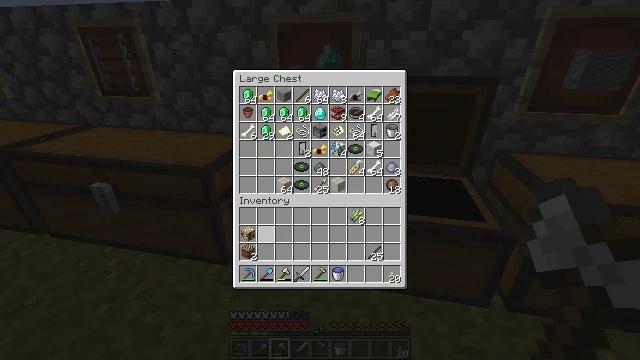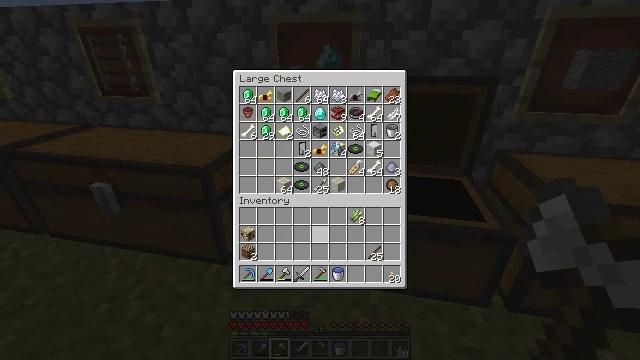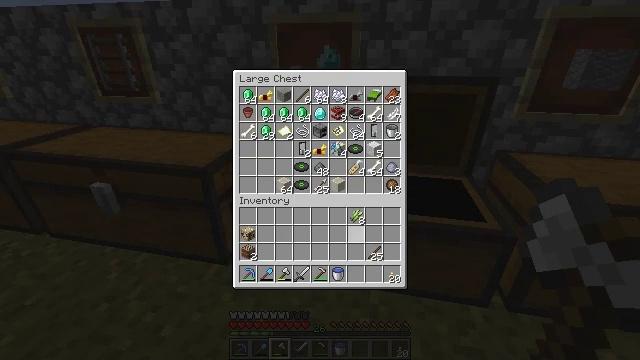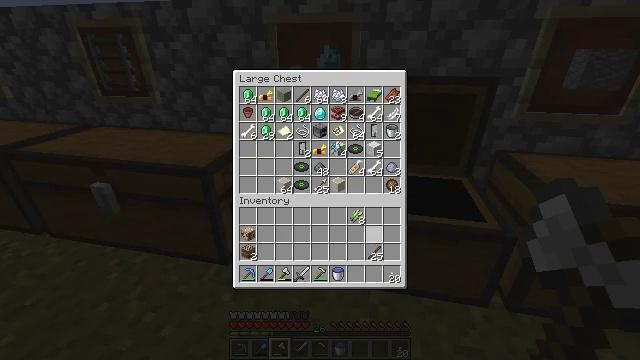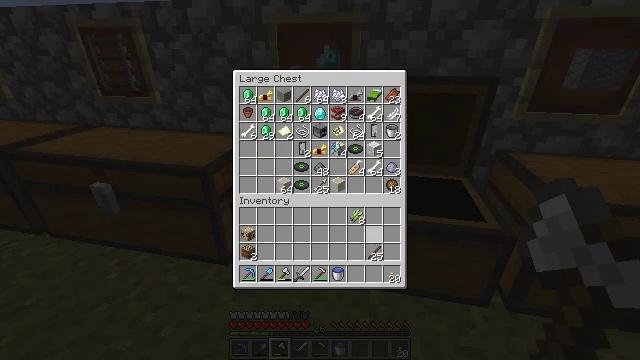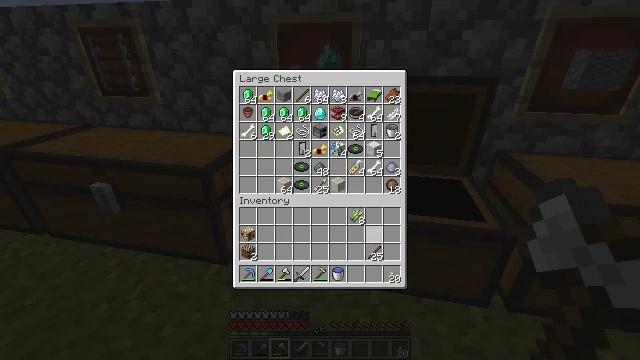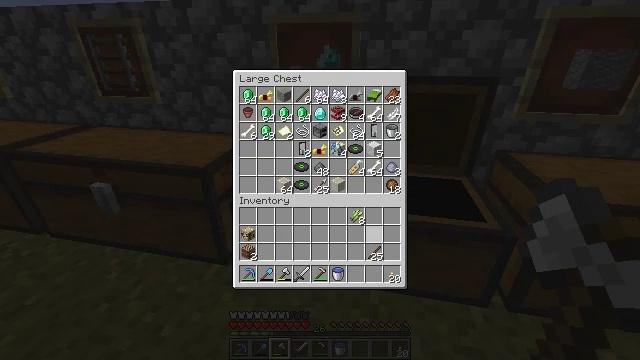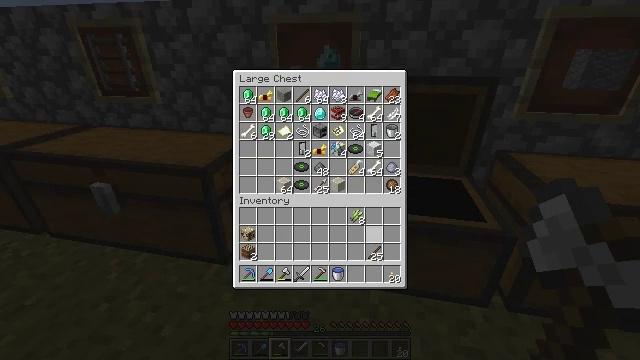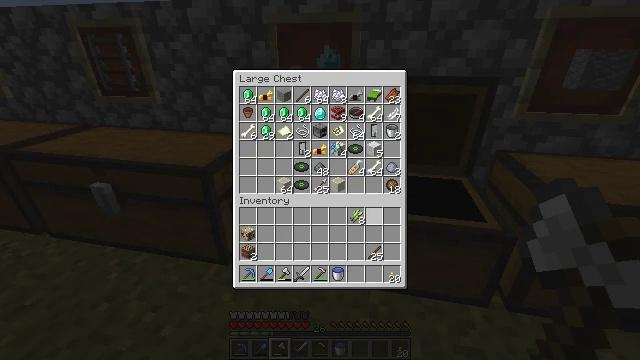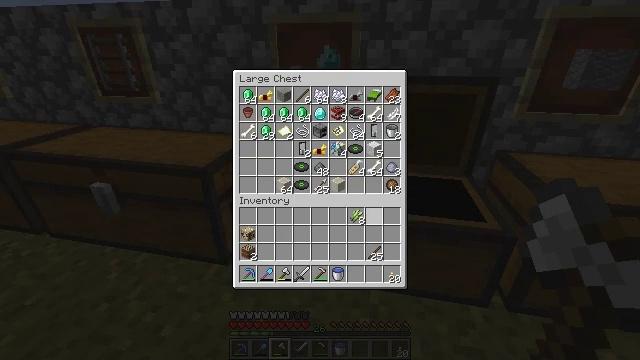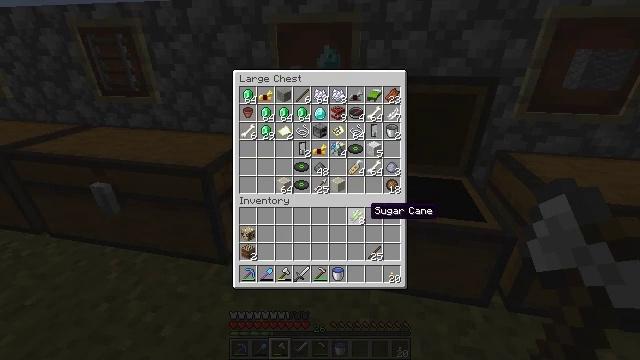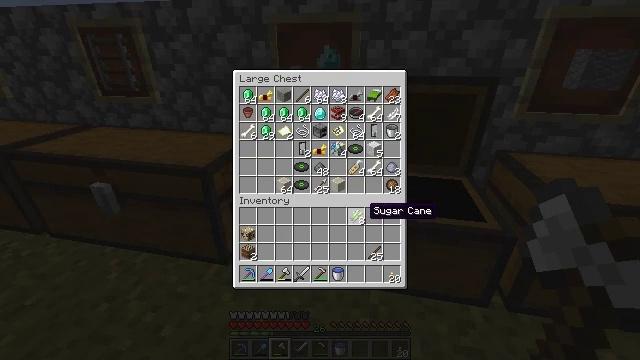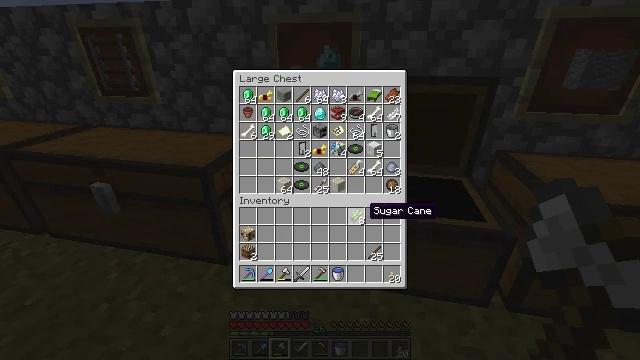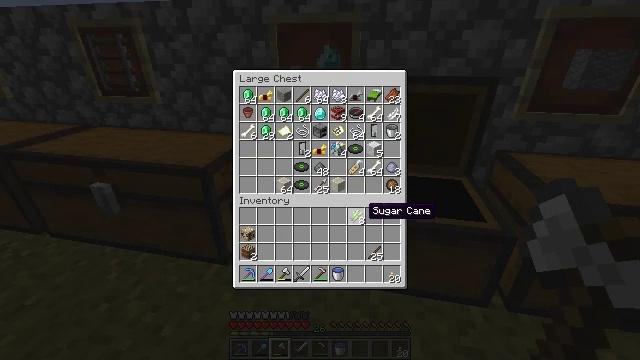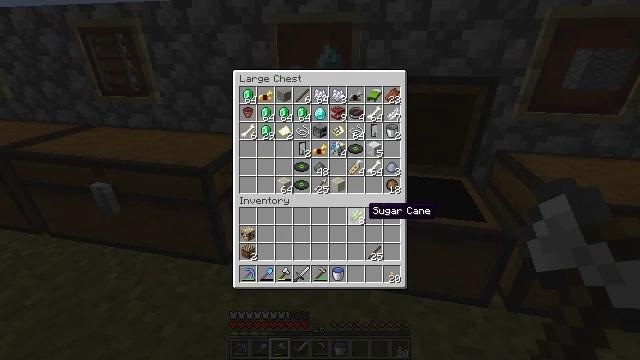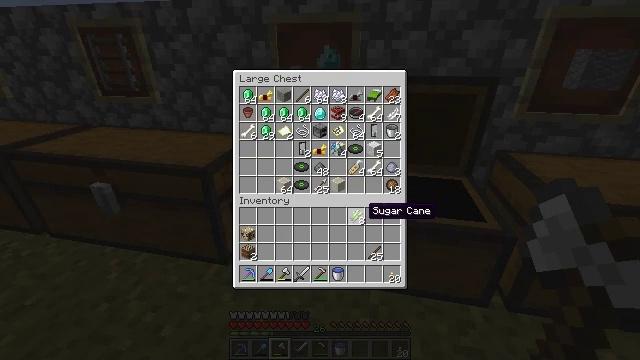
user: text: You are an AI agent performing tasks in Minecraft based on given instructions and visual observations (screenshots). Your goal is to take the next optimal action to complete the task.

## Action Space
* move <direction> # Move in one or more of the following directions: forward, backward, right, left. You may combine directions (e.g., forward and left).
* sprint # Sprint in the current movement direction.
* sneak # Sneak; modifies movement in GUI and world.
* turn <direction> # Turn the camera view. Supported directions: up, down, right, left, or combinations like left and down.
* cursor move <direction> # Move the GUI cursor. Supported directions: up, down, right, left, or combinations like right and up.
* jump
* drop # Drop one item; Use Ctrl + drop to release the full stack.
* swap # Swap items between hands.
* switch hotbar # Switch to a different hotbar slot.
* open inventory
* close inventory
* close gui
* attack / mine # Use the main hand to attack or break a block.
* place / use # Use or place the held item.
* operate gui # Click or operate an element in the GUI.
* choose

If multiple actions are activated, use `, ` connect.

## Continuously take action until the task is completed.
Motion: motion action
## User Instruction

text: Break the poppy plant.
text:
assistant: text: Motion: cursor move right
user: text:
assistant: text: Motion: cursor move right
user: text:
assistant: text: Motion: cursor move right
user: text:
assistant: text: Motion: no_op
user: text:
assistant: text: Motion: no_op
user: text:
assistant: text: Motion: no_op
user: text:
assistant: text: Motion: no_op
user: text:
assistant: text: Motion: no_op
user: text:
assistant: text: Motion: no_op
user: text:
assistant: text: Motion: no_op
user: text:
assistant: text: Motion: no_op
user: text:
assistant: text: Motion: no_op
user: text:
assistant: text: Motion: no_op
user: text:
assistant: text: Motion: no_op
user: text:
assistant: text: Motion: no_op
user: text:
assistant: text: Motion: no_op
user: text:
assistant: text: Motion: no_op
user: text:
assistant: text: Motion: cursor move down
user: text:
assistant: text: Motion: cursor move right and down
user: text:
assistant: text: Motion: no_op
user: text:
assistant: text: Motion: no_op
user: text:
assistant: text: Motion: no_op
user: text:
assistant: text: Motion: no_op
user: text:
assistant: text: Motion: no_op
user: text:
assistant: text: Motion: no_op
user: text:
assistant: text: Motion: operate gui
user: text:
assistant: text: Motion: operate gui
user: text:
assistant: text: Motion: operate gui
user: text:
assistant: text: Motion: no_op
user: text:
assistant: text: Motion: no_op